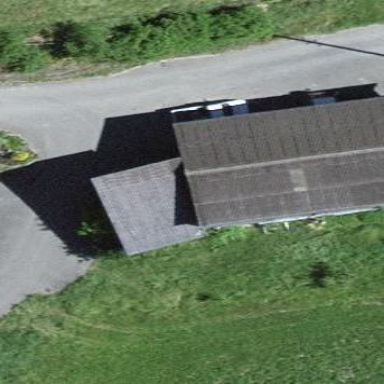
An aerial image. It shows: Shed.